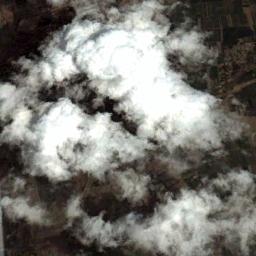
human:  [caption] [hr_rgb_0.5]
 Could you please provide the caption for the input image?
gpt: There were thick clouds in the air, And we could barely see anything on the ground .

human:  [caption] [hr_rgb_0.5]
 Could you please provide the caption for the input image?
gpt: The cumulus clouds are located above the wasteland .

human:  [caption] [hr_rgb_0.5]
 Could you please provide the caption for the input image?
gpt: Big white clouds on the ground .

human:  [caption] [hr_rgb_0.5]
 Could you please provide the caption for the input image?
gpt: The white cloud is above some houses and farmland .

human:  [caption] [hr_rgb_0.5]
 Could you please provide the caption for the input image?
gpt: A few pieces of thick white clouds over a brown land .